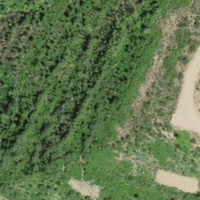
EUNIS habitat code: 56
Species observed at this site:
Phytolacca americana